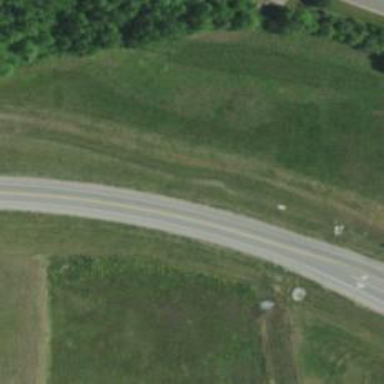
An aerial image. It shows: Secondary road.